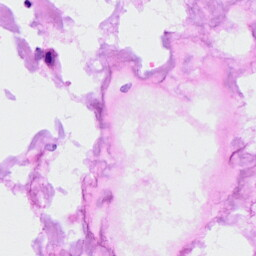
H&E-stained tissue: Ovarian